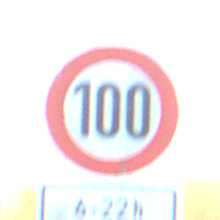
Verkehrszeichen: Geschwindigkeit100
Zusatzzeichen unten: ZeitangabenMitBeschraenkungAufWochentage4
Umgebung: Outdoor, Nature
Tageszeit: SunriseSunset
Wetter: Clear
Licht: Natural
Jahreszeit: Winter
Kontrast: LowContrast